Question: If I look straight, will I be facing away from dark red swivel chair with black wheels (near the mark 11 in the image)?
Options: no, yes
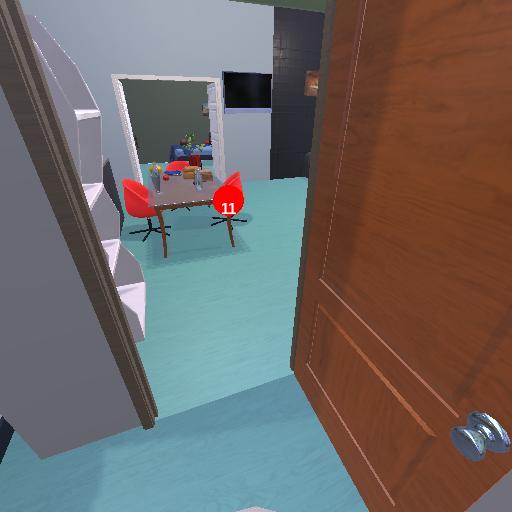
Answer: no